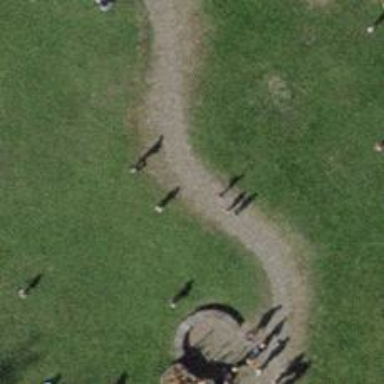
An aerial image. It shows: Path with settled surface.